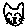
Label: cat